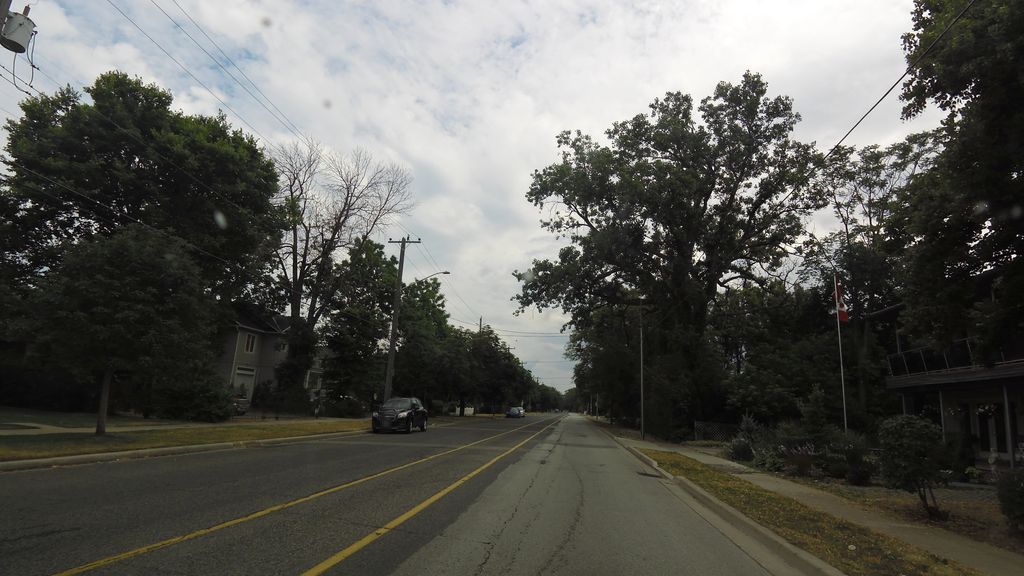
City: hamilton